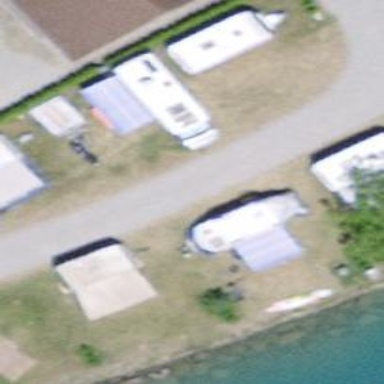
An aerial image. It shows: Camp pitch area with tents and caravans on grass surface.